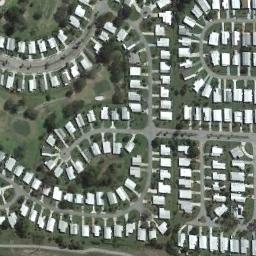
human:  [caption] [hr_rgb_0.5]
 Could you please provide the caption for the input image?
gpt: The mobile home park has lots of neatly arranged white mobile homes on the grass and some roads go through the mobile home park .

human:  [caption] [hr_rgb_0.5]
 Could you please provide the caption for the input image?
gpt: The mobile home park is on the grass next to the road .

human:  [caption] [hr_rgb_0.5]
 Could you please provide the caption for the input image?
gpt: Many buildings are in the mobile home park .

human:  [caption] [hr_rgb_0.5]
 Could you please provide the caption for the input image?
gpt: There are three rows of mobile homes .

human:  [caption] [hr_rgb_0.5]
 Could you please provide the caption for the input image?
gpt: There are many white buildings arranged neatly in the mobile home park .